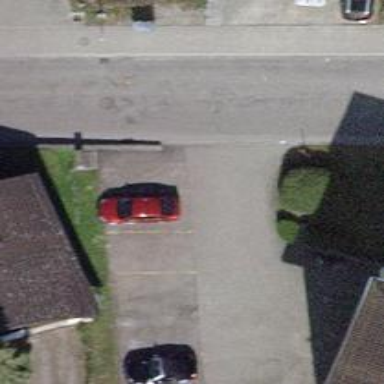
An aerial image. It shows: Paved parking area.